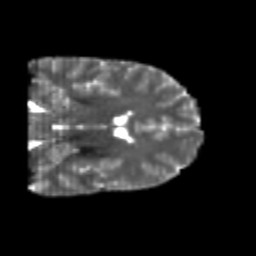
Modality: T2w
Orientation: coronal
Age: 24
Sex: male
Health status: healthy
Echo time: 0.074 s